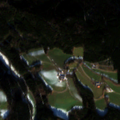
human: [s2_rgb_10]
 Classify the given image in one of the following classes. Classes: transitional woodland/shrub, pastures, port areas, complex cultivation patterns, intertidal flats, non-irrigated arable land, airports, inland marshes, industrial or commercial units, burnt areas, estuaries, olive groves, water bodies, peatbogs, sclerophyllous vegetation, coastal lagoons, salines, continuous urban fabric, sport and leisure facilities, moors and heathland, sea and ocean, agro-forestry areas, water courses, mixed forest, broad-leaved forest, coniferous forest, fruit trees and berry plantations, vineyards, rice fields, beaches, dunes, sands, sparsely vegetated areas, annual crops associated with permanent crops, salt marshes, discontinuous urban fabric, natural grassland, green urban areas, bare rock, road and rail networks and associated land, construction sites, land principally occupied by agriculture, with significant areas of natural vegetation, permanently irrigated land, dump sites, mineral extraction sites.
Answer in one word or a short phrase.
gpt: pastures, complex cultivation patterns, land principally occupied by agriculture, with significant areas of natural vegetation, coniferous forest, mixed forest